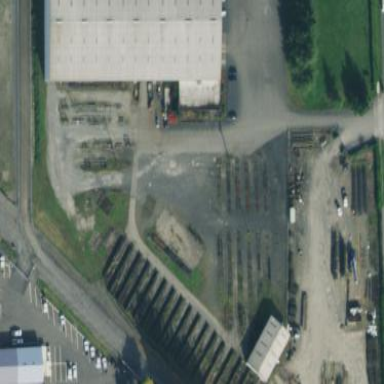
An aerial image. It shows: Industrial area.